Question: '''
private void createEvents()
{
menuFileExit.addActionListener(new ActionListener()
{
public void actionPerformed(ActionEvent arg0)
{
System.exit(0);
}
});
////// Events on tree selection
jtStoryViewer.addTreeSelectionListener(new TreeSelectionListener()
{
public void valueChanged(TreeSelectionEvent arg0)
{
DefaultMutableTreeNode selection = (DefaultMutableTreeNode) jtStoryViewer.getLastSelectedPathComponent();
Object nodeObject = selection.getUserObject();
////// Checks if selected node is a String (only story title is a string)
if(selection.getUserObject().getClass().getName() == "java.lang.String" )
{
tfTitle.setText(nodeObject.toString());
////// Action listener for Change Button
btnChange.addActionListener(new ActionListener()
{
////// Title text swap
public void actionPerformed(ActionEvent arg0)
{
selection.setUserObject(tfTitle.getText());
((DefaultTreeModel)jtStoryViewer.getModel()).nodeChanged(selection);
}
});
}
///// checks if the object is a chapter object
if(selection.getUserObject().getClass().getName() == "ISW.common.Chapter")
{
Chapter chapter = (Chapter) selection.getUserObject();
tfTitle.setText(chapter.toString());
////// Action listener for Change Button
btnChange.addActionListener(new ActionListener()
{
////// Title text swap
public void actionPerformed(ActionEvent arg0)
{
chapter.setTitle(tfTitle.getText());
((DefaultTreeModel)jtStoryViewer.getModel()).nodeChanged(selection);
}
});
}
}
});
}
'''

I am using 'JTree' to display and modify some objects. I added a 'TreeSelectionListener' to get the object data on selection. For now I want to be able to change the title of an object, it works fine on first selection on the tree , I change the value in the text box and the "Change" button works just fine, but when I move on to next objects, the change button also modifies the value of all previously selected objects.
I guess it is caused due to my improper usage of the ActionListeners but I can't tell for sure and at this point I'm stuck.
Will be grateful for any hints.
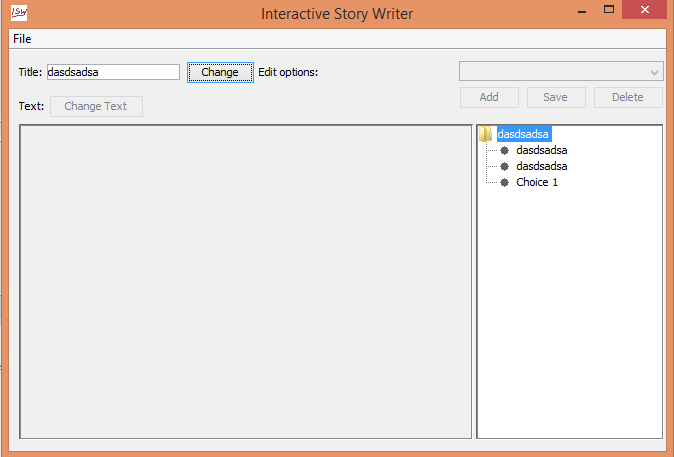
Answer: Don't keep adding an 'ActionListener' to the 'btnChange' 'JButton' within the 'TreeSelectionListener#valueChanged' method.
This will cause the button to call EVERY 'ActionListener' you have previously
Instead, give the 'btnChange' a single 'ActionListener', when clicked, can act on the currently selected node (by checking the 'JTree' it self). You could have the 'TreeSelectionListener#valueChanged' method enable or disable the 'btnChange' based on the validity of the selection
Also, 'if(selection.getUserObject().getClass().getName() == "ISW.common.Chapter")' isn't how 'String' comparison is done in Java, instead you should use something more like 'if("ISW.common.Chapter".equals(selection.getUserObject().getClass().getName()))'